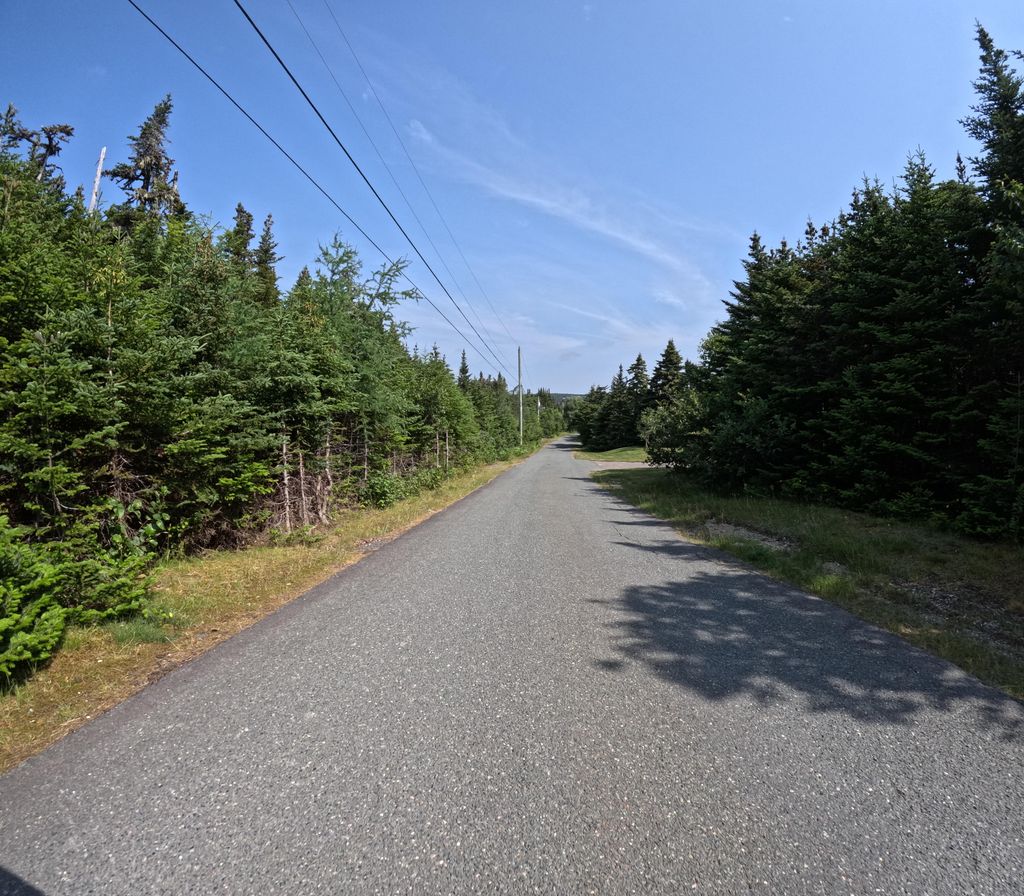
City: st_johns